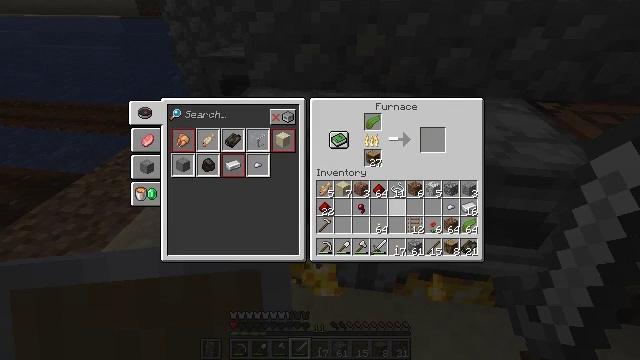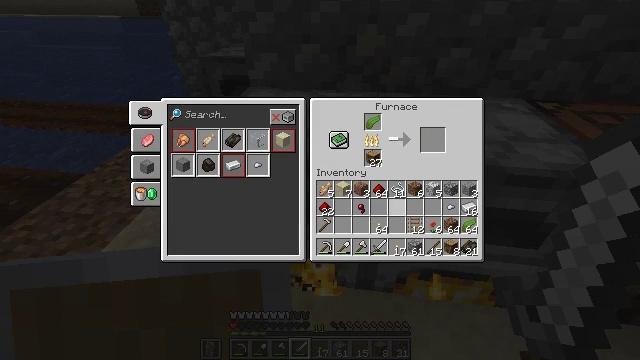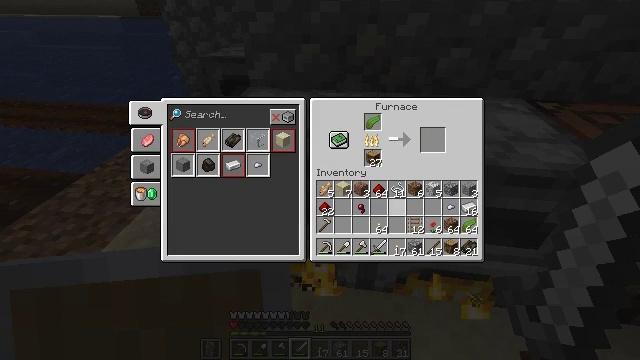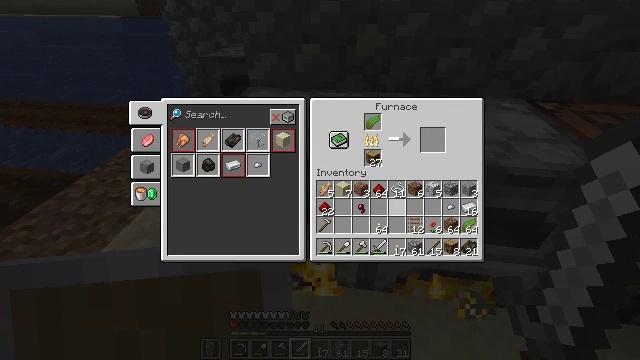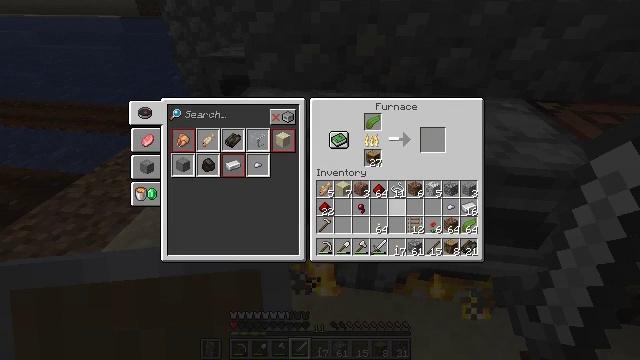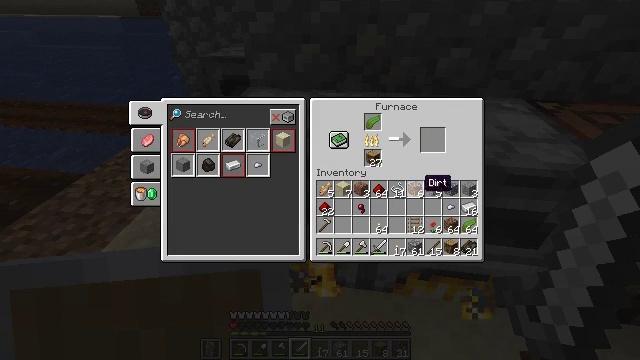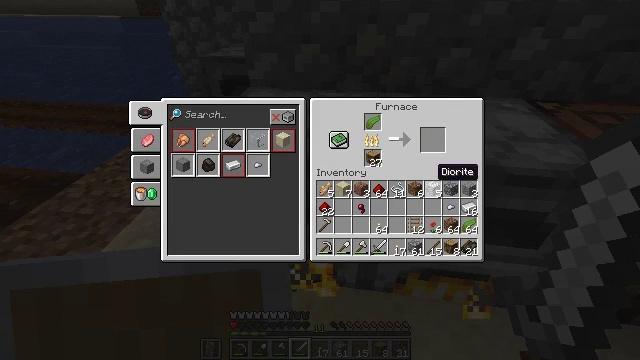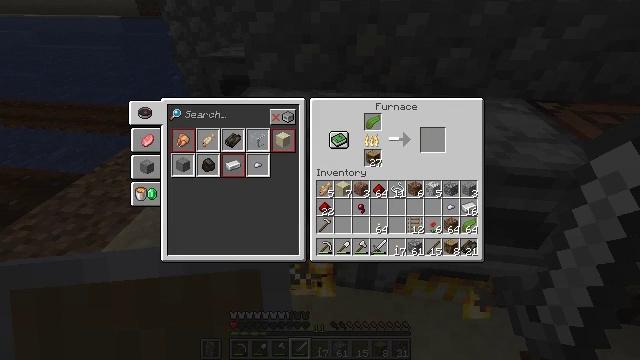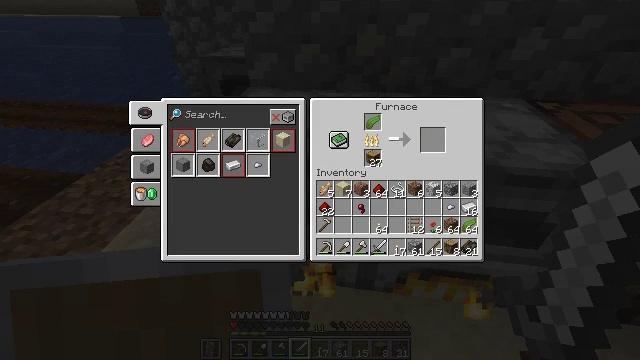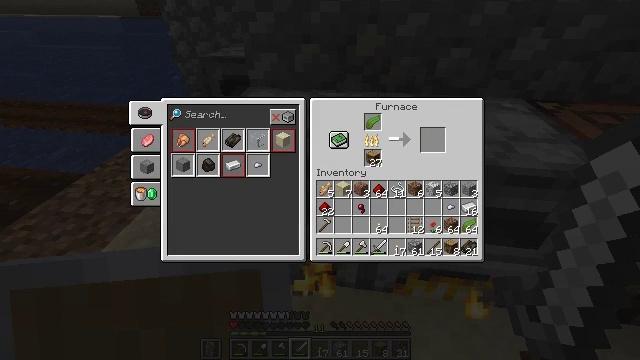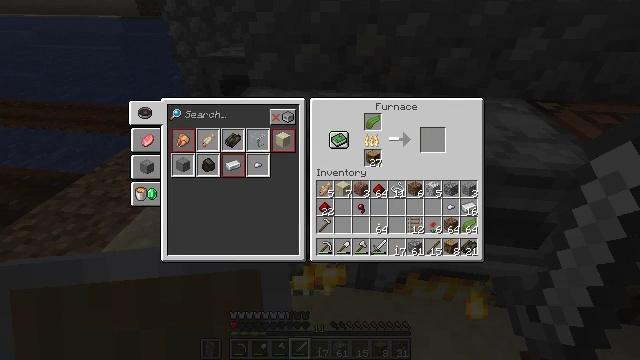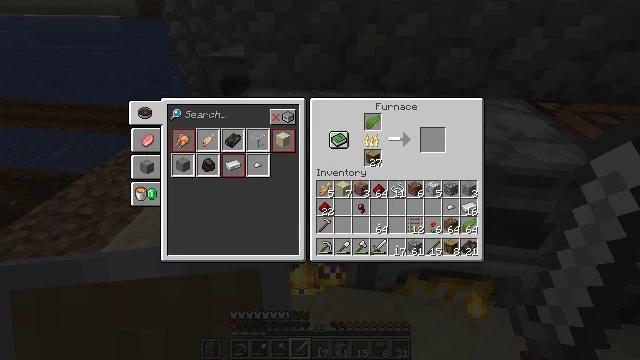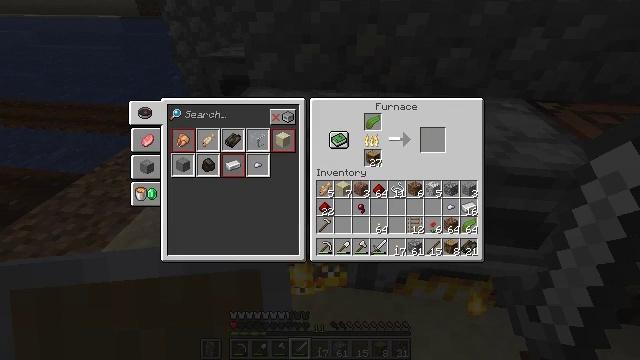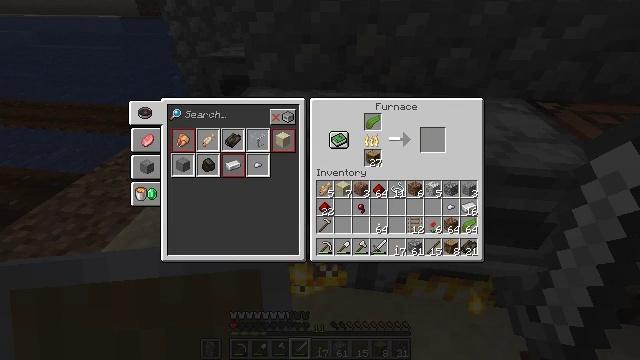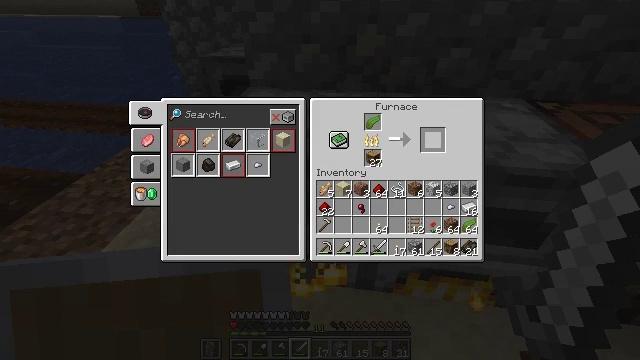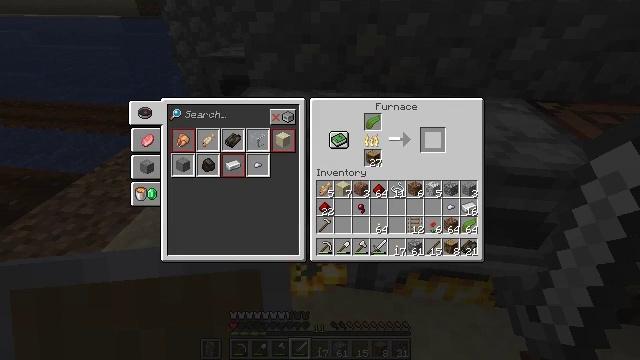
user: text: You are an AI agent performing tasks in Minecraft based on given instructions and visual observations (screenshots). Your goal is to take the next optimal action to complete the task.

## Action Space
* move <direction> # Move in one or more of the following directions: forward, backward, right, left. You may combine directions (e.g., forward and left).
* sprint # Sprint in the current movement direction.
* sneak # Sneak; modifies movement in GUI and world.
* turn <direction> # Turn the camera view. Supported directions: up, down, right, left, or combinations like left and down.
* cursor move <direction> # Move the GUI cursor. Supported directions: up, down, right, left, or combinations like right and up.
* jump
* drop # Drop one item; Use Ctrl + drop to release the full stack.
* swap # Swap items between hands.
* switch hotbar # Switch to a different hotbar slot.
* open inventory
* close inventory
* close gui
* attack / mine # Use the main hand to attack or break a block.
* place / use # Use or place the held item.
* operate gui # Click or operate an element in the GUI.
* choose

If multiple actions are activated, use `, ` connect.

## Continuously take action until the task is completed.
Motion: motion action
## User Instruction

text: Activate the furnace to craft dried kelp.
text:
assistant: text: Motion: no_op
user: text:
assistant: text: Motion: no_op
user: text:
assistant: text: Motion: no_op
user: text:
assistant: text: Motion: cursor move right
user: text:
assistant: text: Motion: cursor move right and up
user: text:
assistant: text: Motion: cursor move right and up
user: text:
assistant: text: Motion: cursor move right and up
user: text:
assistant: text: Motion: cursor move up
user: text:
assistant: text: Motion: no_op
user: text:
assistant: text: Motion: no_op
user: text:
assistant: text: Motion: no_op
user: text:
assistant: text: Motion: no_op
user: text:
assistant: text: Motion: no_op
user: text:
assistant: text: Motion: no_op
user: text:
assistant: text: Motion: no_op
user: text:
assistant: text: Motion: cursor move left
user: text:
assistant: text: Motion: cursor move left
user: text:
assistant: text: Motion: cursor move left
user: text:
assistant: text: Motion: cursor move left
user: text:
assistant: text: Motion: no_op
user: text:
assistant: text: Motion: no_op
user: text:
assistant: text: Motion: no_op
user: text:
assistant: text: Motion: no_op
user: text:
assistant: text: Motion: no_op
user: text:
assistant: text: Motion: no_op
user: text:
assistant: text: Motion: no_op
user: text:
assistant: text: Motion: no_op
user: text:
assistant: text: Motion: no_op
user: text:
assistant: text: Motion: no_op
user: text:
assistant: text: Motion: no_op